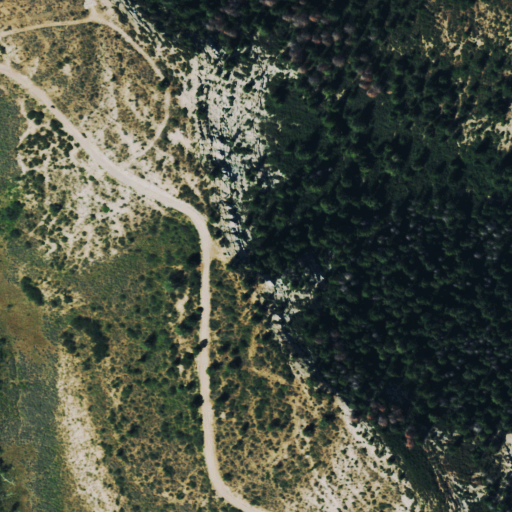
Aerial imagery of cliff(s) in Colorado named Roan Cliffs containing shrub, evergreen forest, deciduous forest, and mixed forest